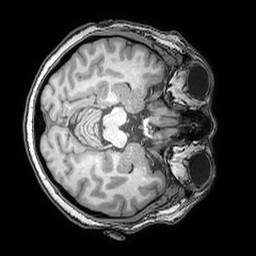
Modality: T1w
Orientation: axial
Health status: ill
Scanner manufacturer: philips
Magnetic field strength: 3 T
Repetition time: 0.007 s
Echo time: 0.0035 s